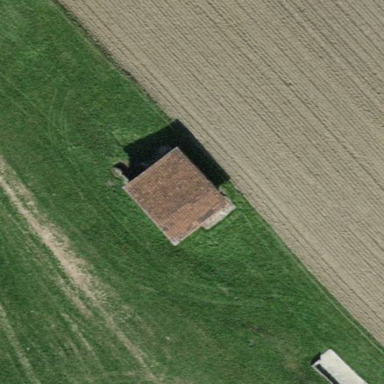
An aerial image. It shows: Shed.